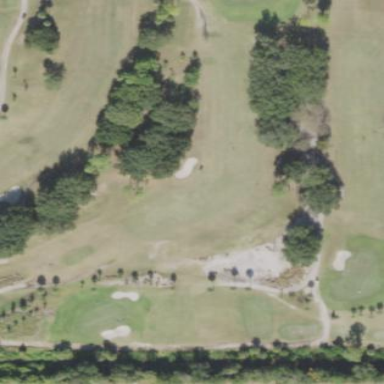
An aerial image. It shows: Golf bunker filled with sandy terrain.